Question: I've created a simple notepad app which implements the ACTION_SEND share intent to share notes.
My data has the mime type of "text/plain" and Google Drive (formerly Google Docs) is offered as a choice on my device, when I select Google Drive I get the error "This item cannot be uploaded as Google Document" via a Toast message.
I create my share intent like this:
'''
Intent share_intent = new Intent(android.content.Intent.ACTION_SEND);
share_intent.setType("text/plain");
share_intent.putExtra(android.content.Intent.EXTRA_SUBJECT, name);
share_intent.putExtra(android.content.Intent.EXTRA_TEXT, content);
startActivity(share_intent);
'''
Apps like Mail, Messaging, Twitter and Wordpress all seem to handle the intent well and share at least the EXTRA_TEXT content.
I wonder if there's a way that would allow Google Drive to successfully upload the note, or at least handle the intent better?
I'm new to Android so please forgive my stupidity if this turns out to be a stupid question.
I'm developing against a minimum SDK version 15, if that helps at all.
Here's a screen-grab of the error message:

In LogCat I spotted the error message again:
'''
05-13 23:31:46.906: E/UploadSharedItemActivity(14594): This item cannot be uploaded as Google Document.
'''
There's also a warning which occurs before the error message:
'''
05-13 23:31:46.250: W/ND(14594): Could not load Finalizer in its own class loader. Loading Finalizer in the current class loader instead. As a result, you will not be able to garbage collect this class loader. To support reclaiming this class loader, either resolve the underlying issue, or move Google Collections to your system class path.
05-13 23:31:46.250: W/ND(14594): java.io.FileNotFoundException: com/google/inject/internal/Finalizer.class
05-13 23:31:46.250: W/ND(14594): at NE.a(FinalizableReferenceQueue.java:269)
05-13 23:31:46.250: W/ND(14594): at NE.a(FinalizableReferenceQueue.java:253)
'''
I don't know if that could be related or not.
I can dump the whole LogCat in here if it will help.
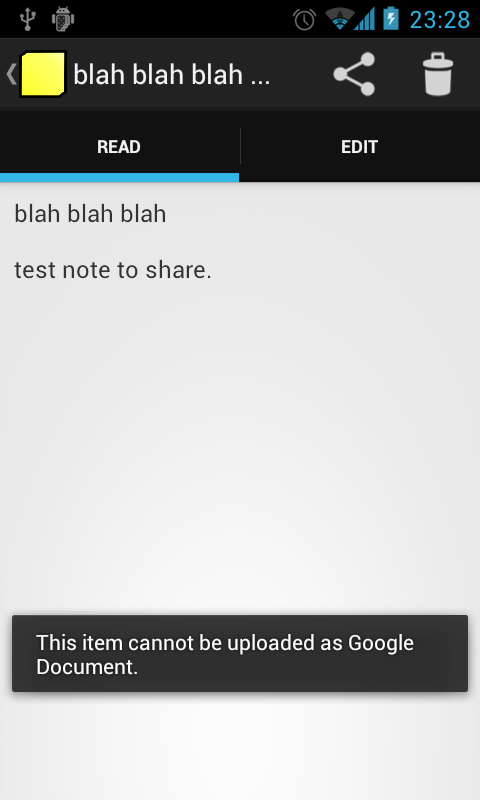
Answer: You cannot share text to google document, but you can share a file (text file or other)
So, just save your text into a file inside your application and share that file with the Intent :
'''
Intent intent = new Intent(android.content.Intent.ACTION_SEND);
intent.setType("text/plain");
intent.putExtra(Intent.EXTRA_STREAM, Uri.parse("file://" + your_file_path));
startActivity(Intent.createChooser(intent, ""));
'''